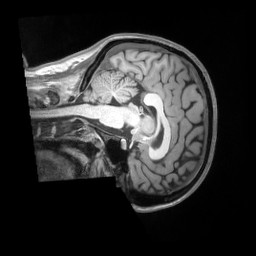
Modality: T1w
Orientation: sagittal
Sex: female
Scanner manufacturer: siemens
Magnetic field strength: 3 T
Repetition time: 2.53 s
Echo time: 0.00164 s